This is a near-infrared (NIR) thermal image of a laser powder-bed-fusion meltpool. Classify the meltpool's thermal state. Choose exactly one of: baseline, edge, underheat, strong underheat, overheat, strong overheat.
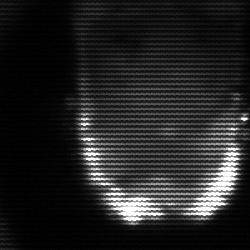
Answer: baseline